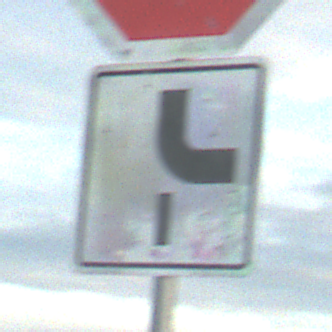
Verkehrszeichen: VerlaufVorfahrtsstrasse10
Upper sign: Stop
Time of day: SunriseSunset
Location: Outdoor (RoadRail)
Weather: PartlyCloudy
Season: NotSpecified
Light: Natural